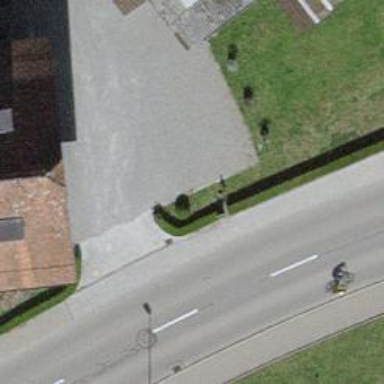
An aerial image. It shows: Bus stop with platform for public transport.